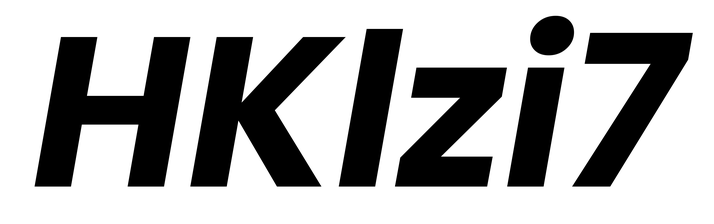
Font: Poppins-BoldItalic